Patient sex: M
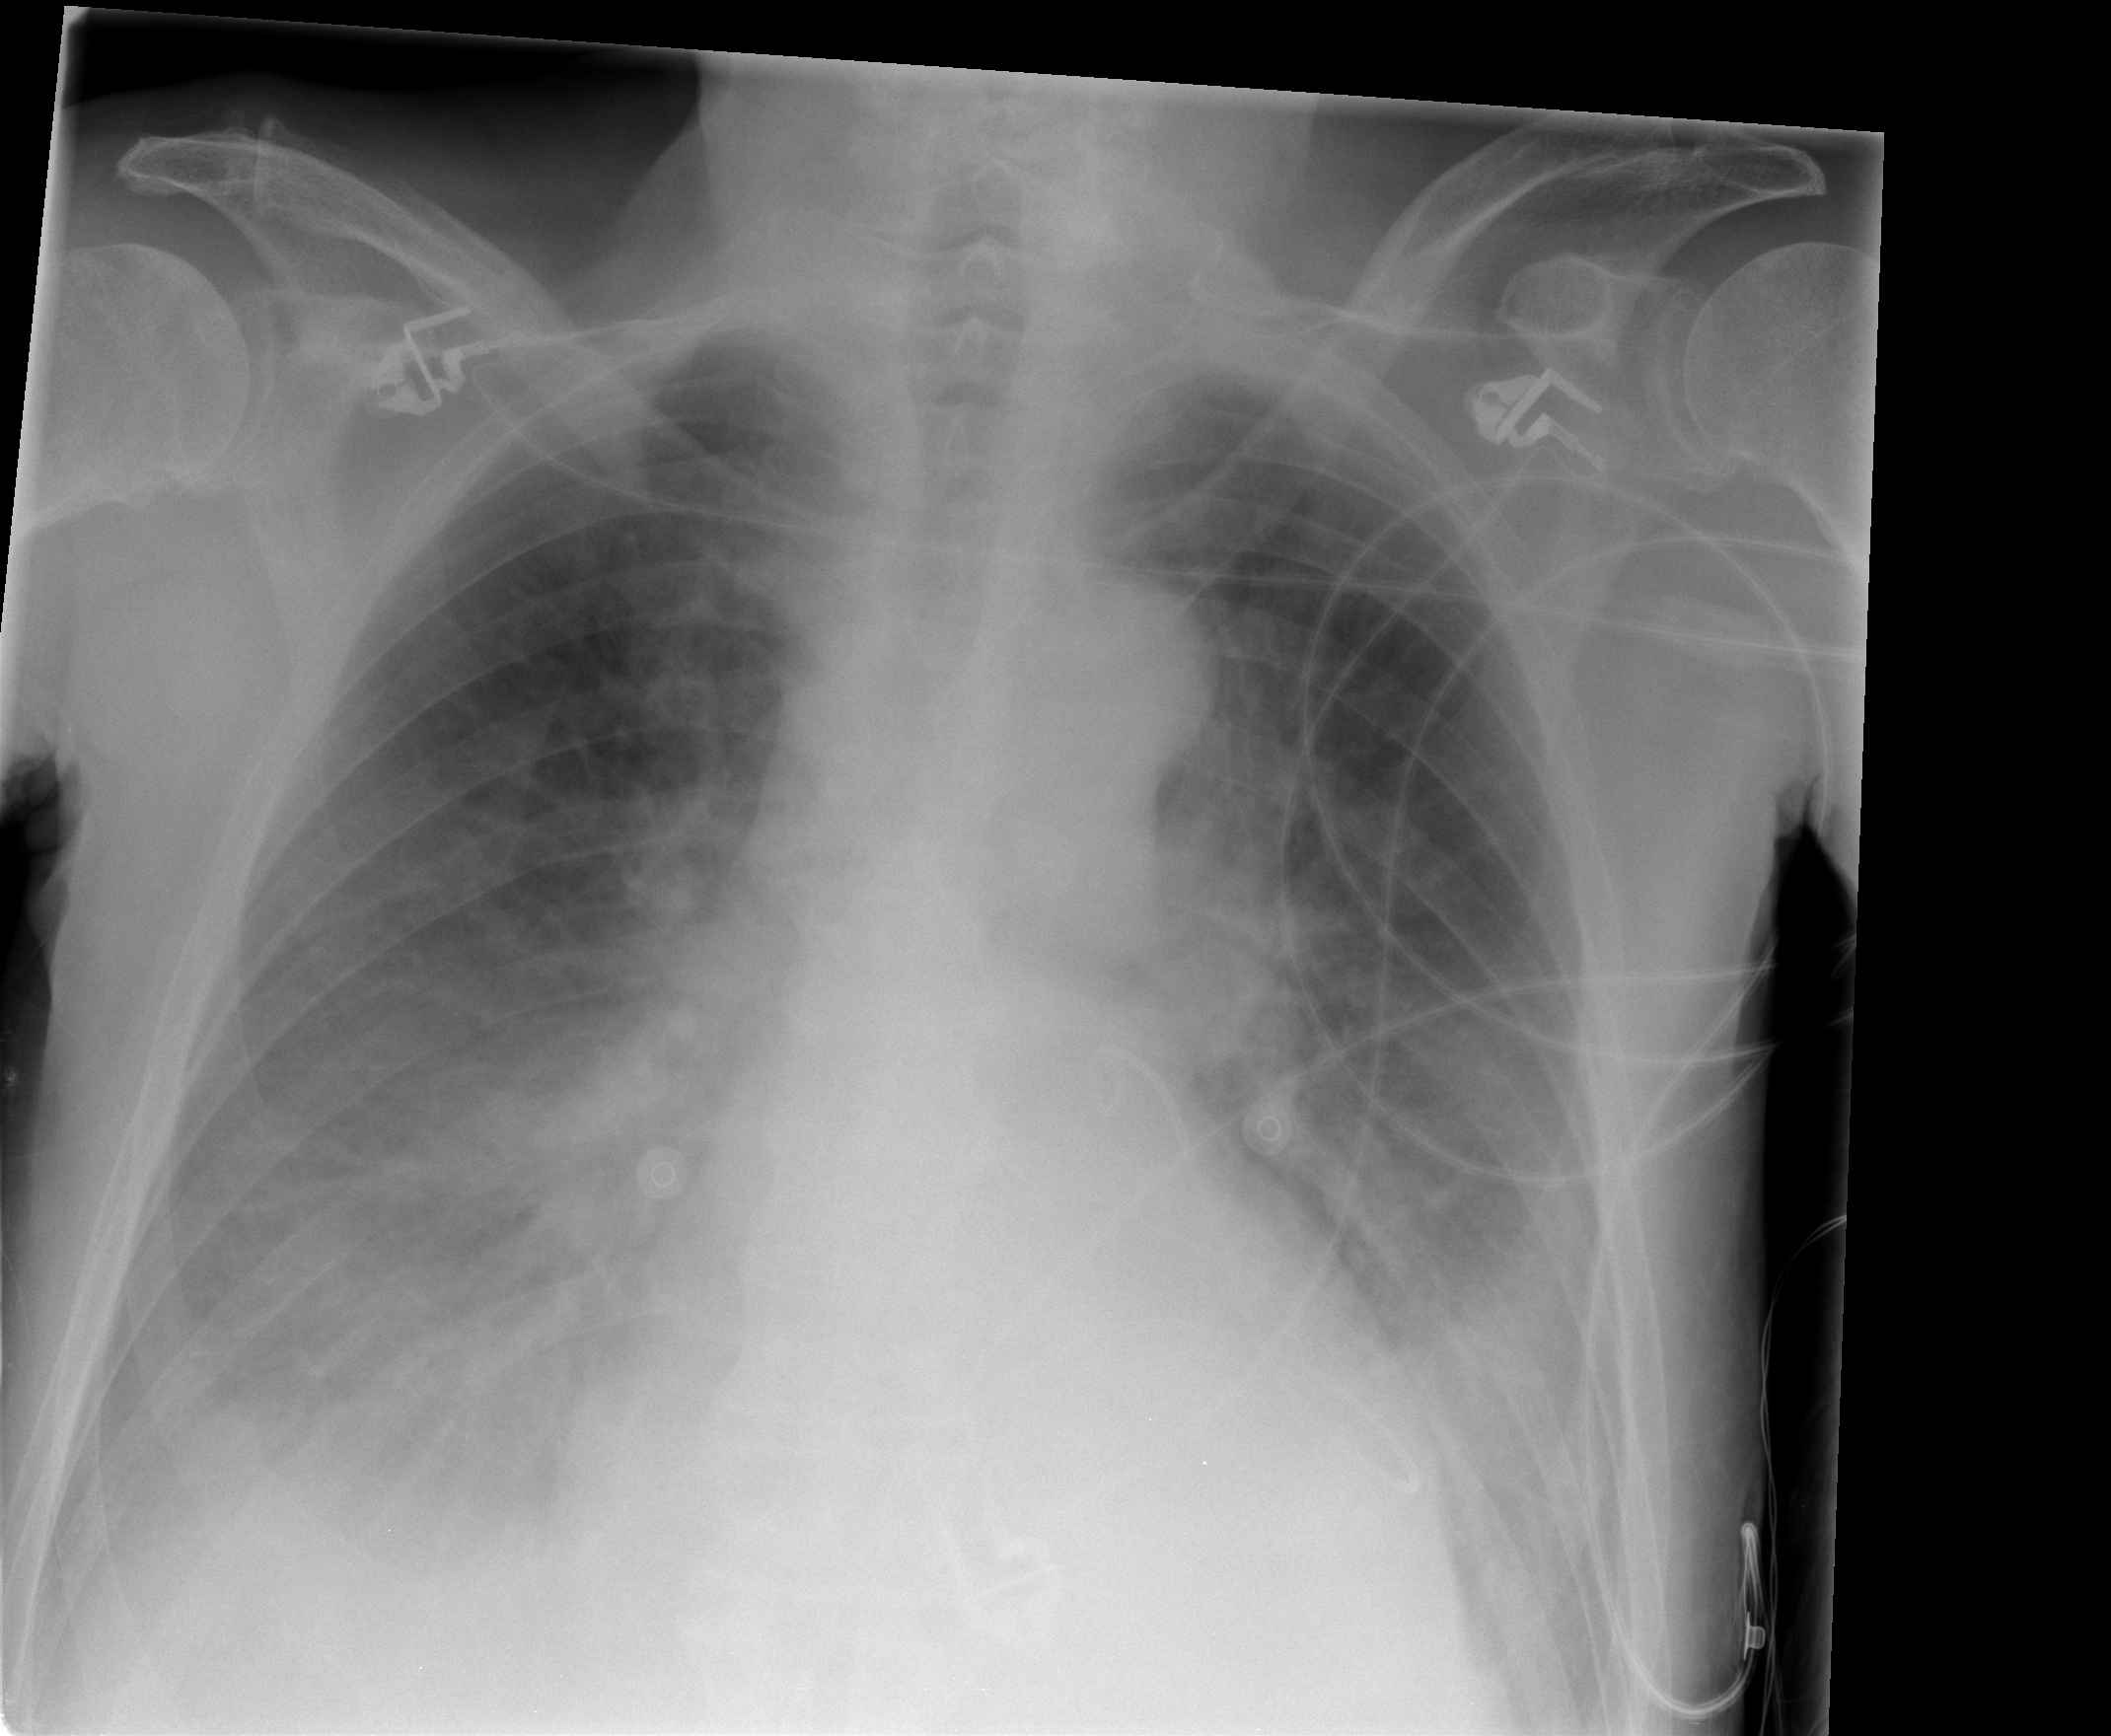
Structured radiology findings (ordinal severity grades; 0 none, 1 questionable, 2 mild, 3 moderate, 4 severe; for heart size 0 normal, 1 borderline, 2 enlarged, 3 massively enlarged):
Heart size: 2
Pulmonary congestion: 3
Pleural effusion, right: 2
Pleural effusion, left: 2
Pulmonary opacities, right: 2
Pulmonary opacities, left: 2
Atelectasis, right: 2
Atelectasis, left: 2